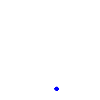
Particle: pion